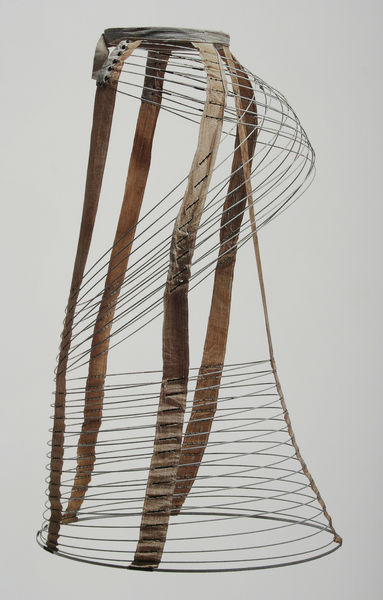
Titel: Turnüre
Standort: Kyoto (Japan)
Institution: Kyoto Costume Institute
Schlagwörter: blau, bewegung, braun, brust, busen, geschwungen, grau, holz, hut, kleid, weiss, gürtel, tuch, mode, rock, zylinder, kappe, band, kleidung, gitter, stoff, verbindung, kreis, rund, skulptur, schwung, biegung, abstrakt, modern, hocker, kuppel, riemen, streifen, metall, gestell, plastik, nieten, naht, oberkörper, foto, fotografie, oben, photographie, unten, eisen, gerüst, geflecht, unterrock, bruan, ringe, kegel, form, gebilde, gebogen, kreise, entwurf, kunst, photo, glocke, leder, fangen, rinde, reif, korsett, ständer, gurt, saiten, trichter, fäden, bänder, filigran, drehung, stahl, objekt, spiralen, füllung, streben, spirale, design, netz, draht, metal, reifen, kreisel, biegen, reifrock, duchamp, moderne kunst, fische, bildhauer, turnüre, drähte, cul de paris, unterbau, luftig, räumlich, anstrakt, abstrackt, stuhle, drahtgittermodell, lederband, schneiderbüste, made, craht, crioline, krioline, raedy made, unterrck, unterroch, unstylisch, lederstreifen